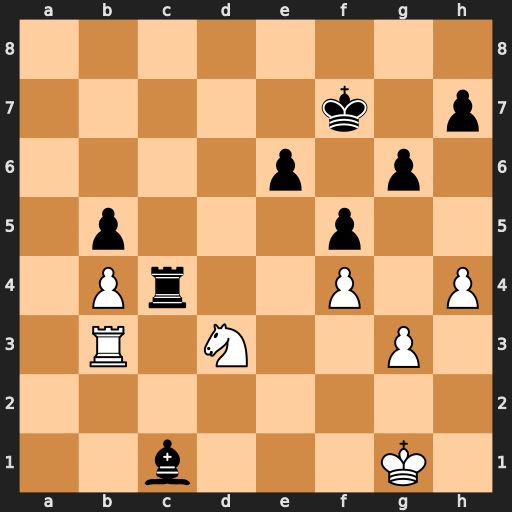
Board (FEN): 8/5k1p/4p1p1/1p3p2/1Pr2P1P/1R1N2P1/8/2b3K1
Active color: w
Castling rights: -
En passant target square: -
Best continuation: Ne5+ Ke7 Nxc4 bxc4 Rc3